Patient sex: M
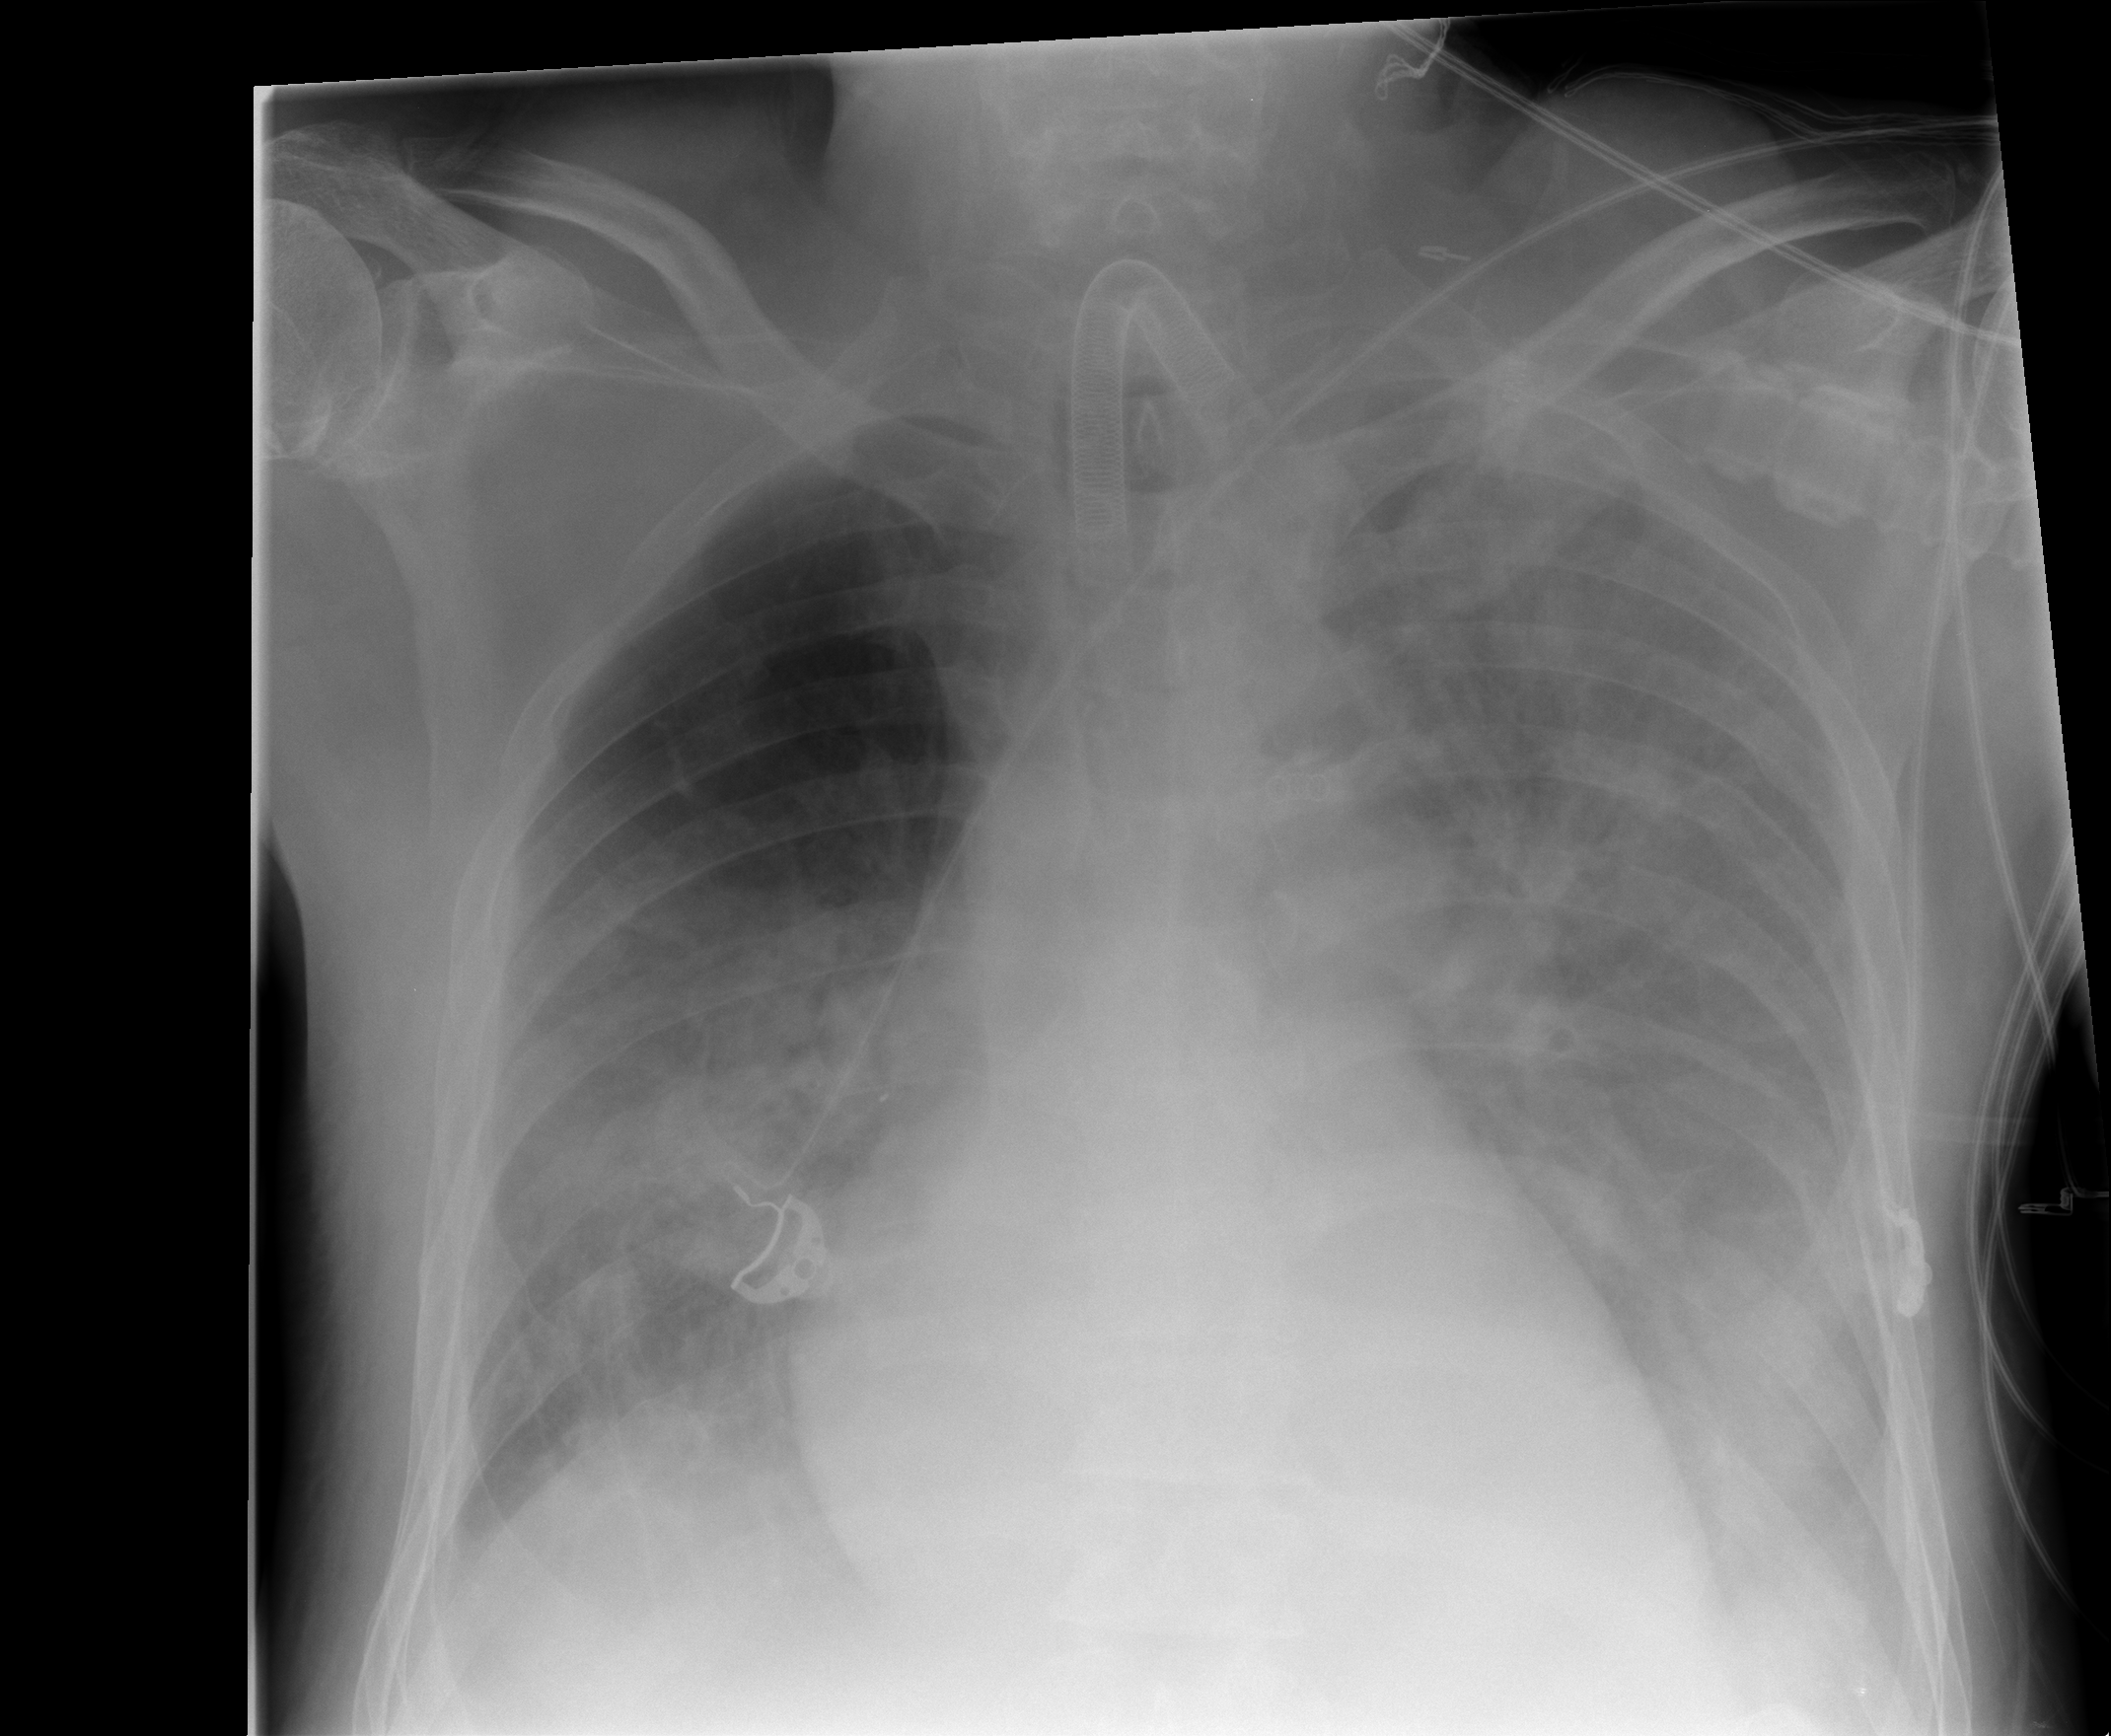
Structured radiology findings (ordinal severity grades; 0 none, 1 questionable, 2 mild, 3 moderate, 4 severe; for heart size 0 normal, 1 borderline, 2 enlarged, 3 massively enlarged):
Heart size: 1
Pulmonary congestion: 0
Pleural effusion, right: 2
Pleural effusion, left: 3
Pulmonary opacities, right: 3
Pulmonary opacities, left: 4
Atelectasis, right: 3
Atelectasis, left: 3